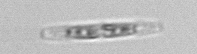
Label: pennate